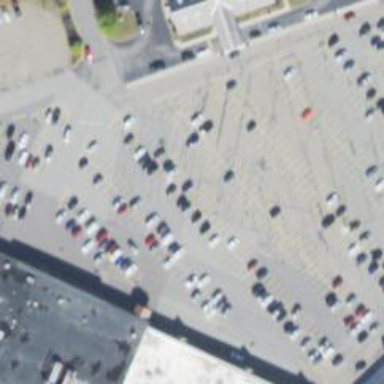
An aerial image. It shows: Parking lot with asphalt surface designed for park and ride facility.